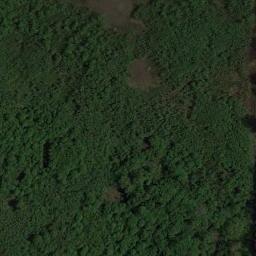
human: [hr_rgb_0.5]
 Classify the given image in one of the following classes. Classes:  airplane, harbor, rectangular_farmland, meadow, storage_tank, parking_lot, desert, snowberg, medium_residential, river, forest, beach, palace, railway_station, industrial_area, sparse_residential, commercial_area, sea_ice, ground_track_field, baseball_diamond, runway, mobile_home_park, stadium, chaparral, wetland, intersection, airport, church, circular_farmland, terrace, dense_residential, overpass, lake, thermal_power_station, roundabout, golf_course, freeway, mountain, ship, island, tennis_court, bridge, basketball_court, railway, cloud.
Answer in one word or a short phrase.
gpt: meadow